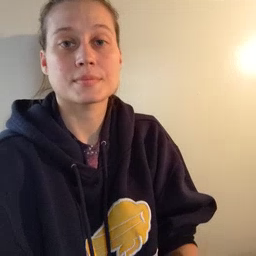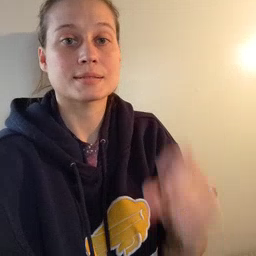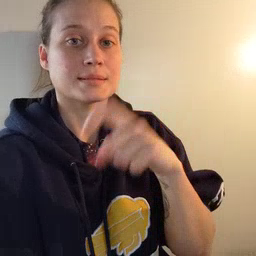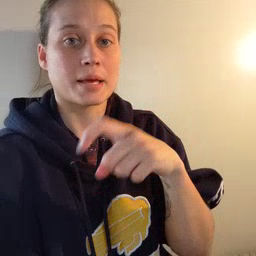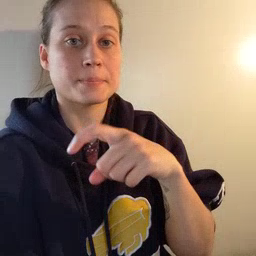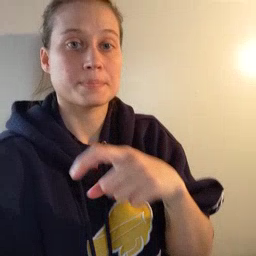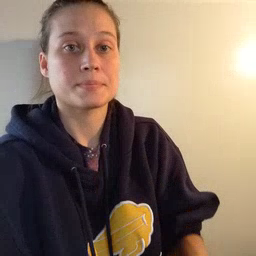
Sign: time